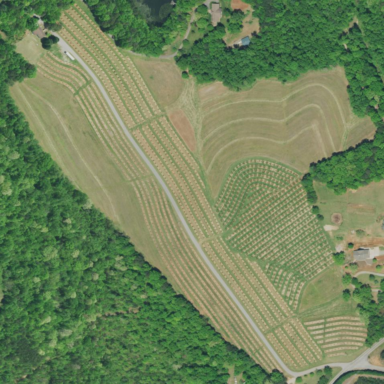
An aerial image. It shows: Orchard.